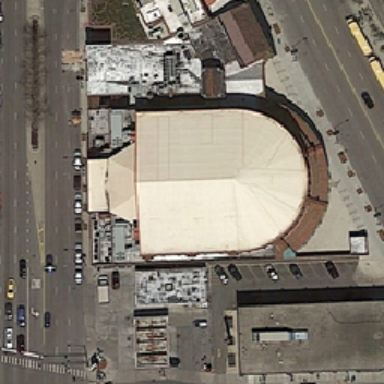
The central building is close to two roads and several cars are on the road .